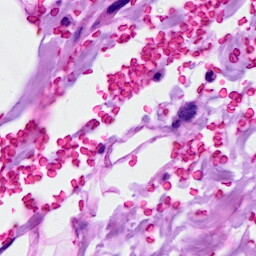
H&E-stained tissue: Breast